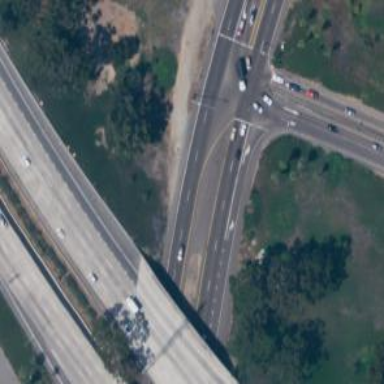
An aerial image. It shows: Asphalt trunk highway classified as expressway.